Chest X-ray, PA view. Patient: 30 years old, sex M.
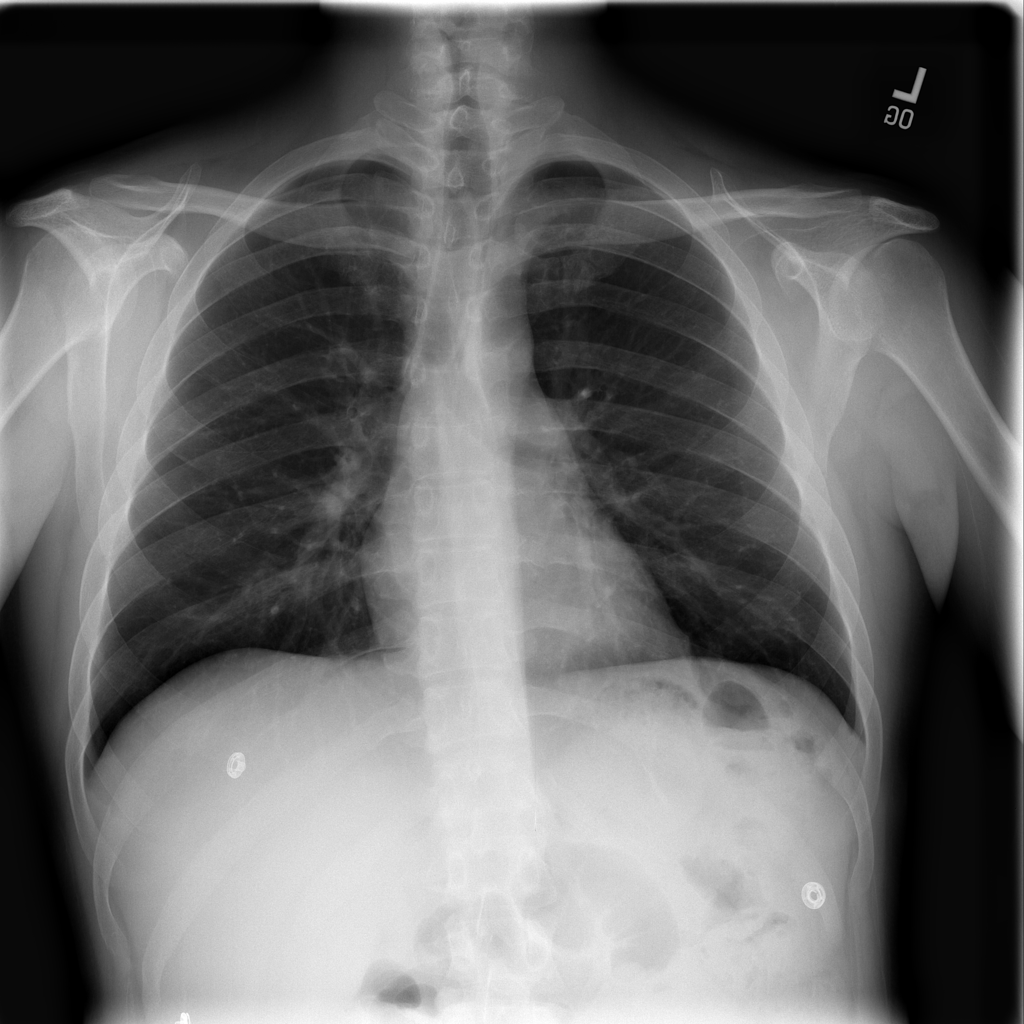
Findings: No Finding